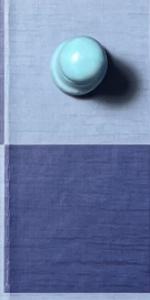
Label: Empty